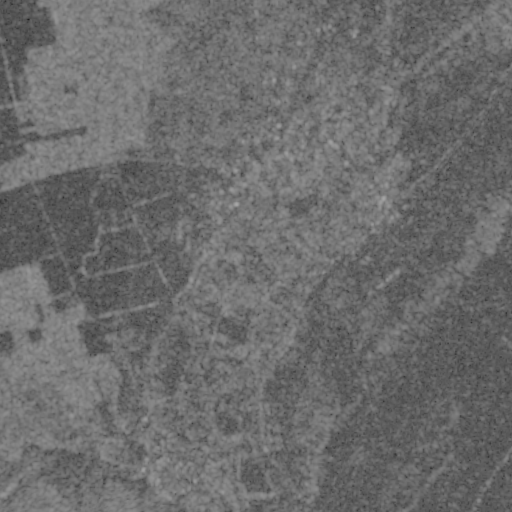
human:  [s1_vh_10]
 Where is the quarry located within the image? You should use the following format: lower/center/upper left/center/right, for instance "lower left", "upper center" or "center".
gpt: The quarry is located in the center of the image.
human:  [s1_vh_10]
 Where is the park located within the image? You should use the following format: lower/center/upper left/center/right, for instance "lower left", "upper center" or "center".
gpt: There is no park in the image.

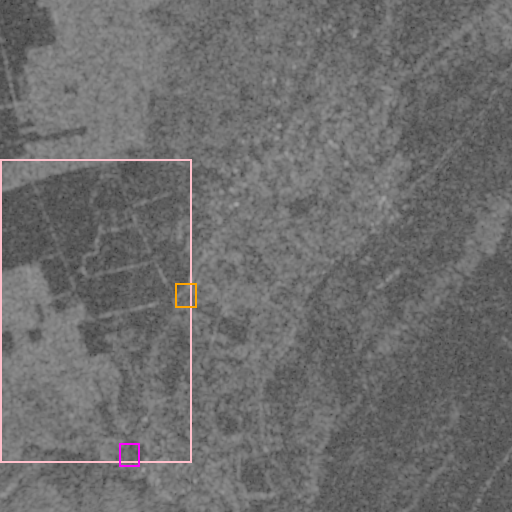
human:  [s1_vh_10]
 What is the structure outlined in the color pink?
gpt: The structure outlined in pink is a crop field.
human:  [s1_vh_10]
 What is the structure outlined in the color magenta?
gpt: The structure outlined in magenta is a park.
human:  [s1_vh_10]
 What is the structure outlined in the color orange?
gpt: The structure outlined in orange is a quarry.
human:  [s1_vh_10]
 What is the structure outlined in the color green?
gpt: There is no green outline.